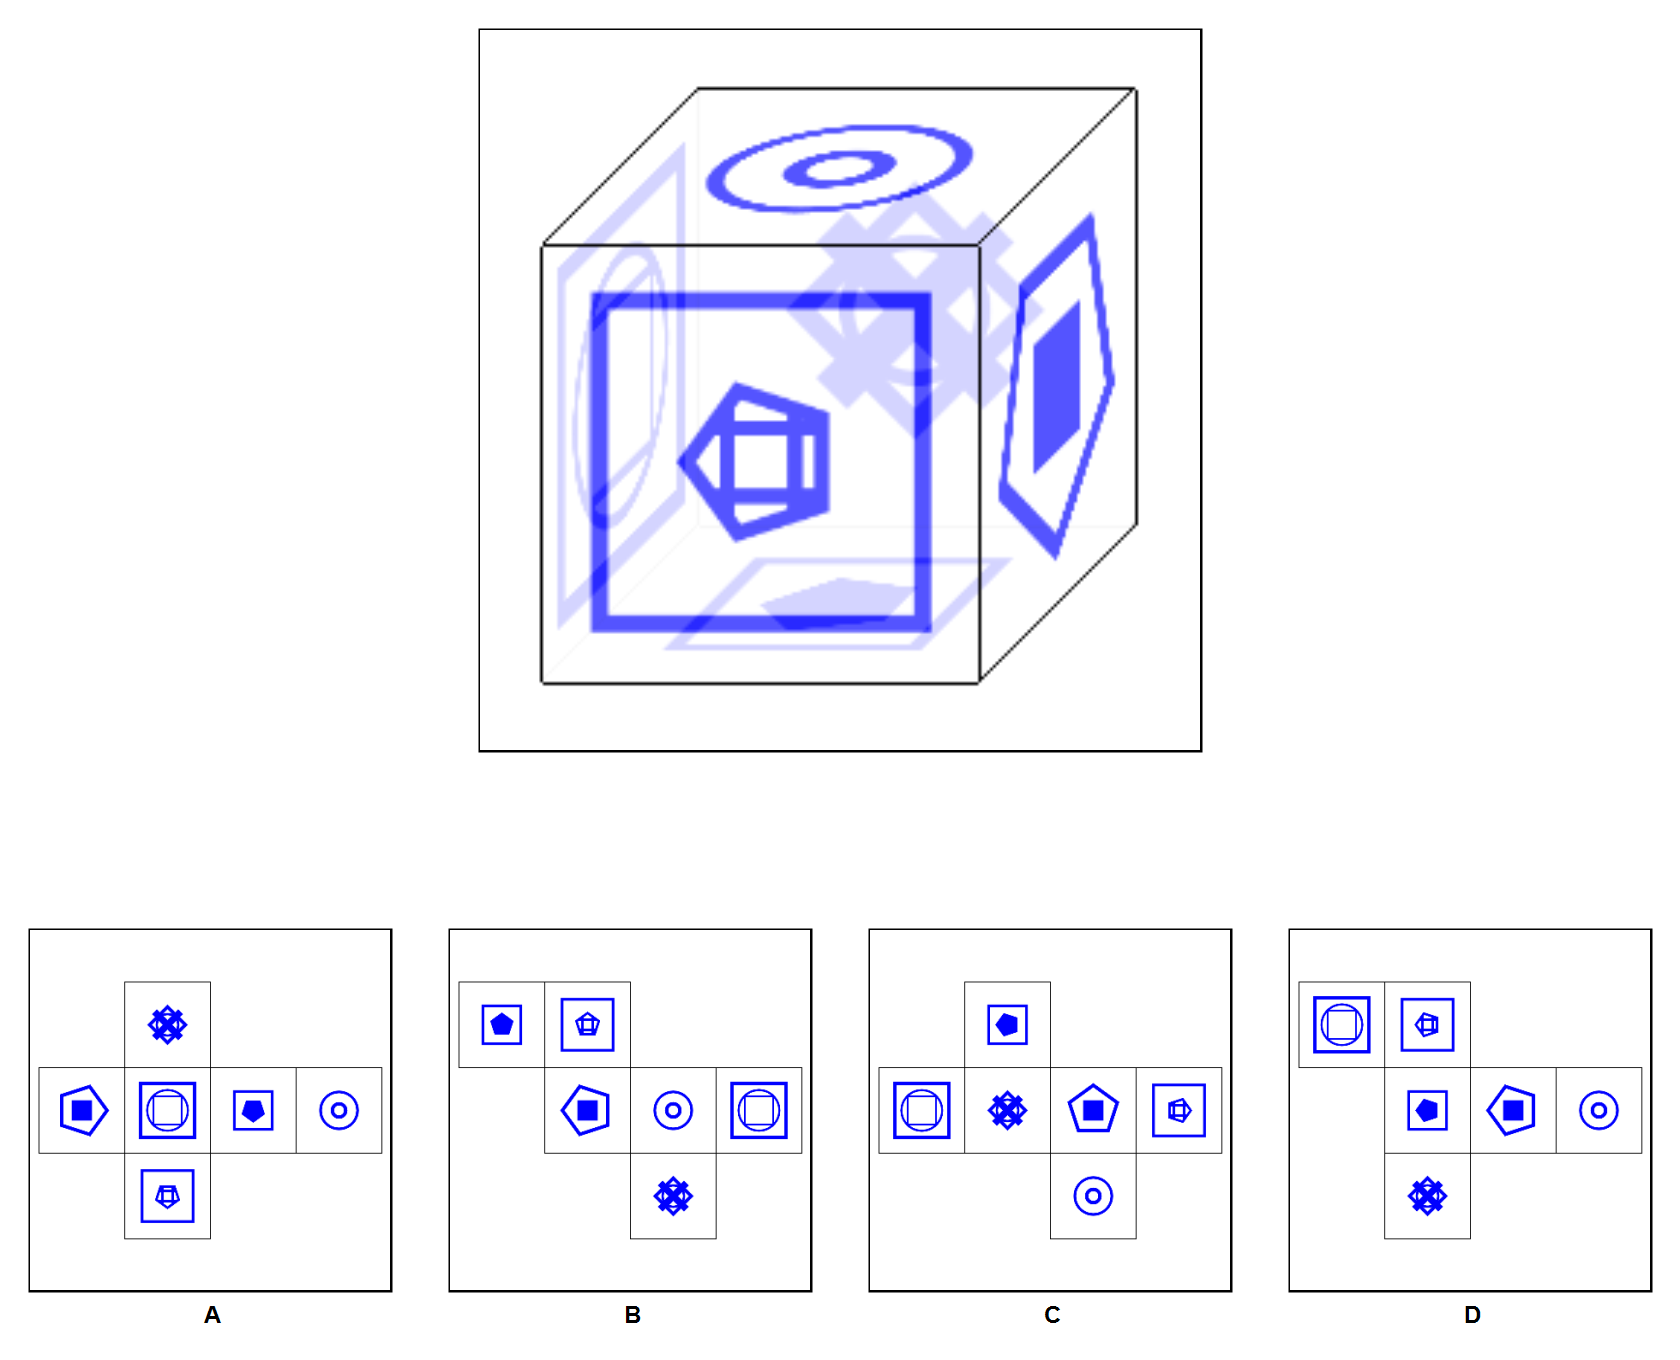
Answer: A